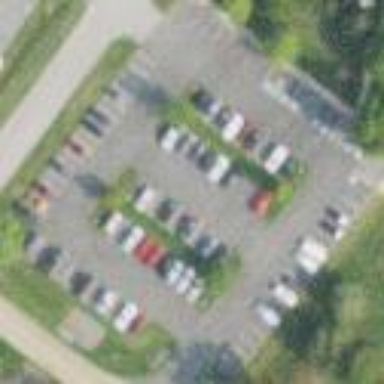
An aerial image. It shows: Visitor parking area with surface parking.